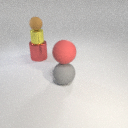
large red metal cylinder below small brown rubber sphere